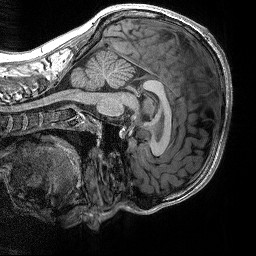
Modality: T1w
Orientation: sagittal
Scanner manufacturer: siemens
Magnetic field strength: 3 T
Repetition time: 2.3 s
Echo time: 0.00298 s